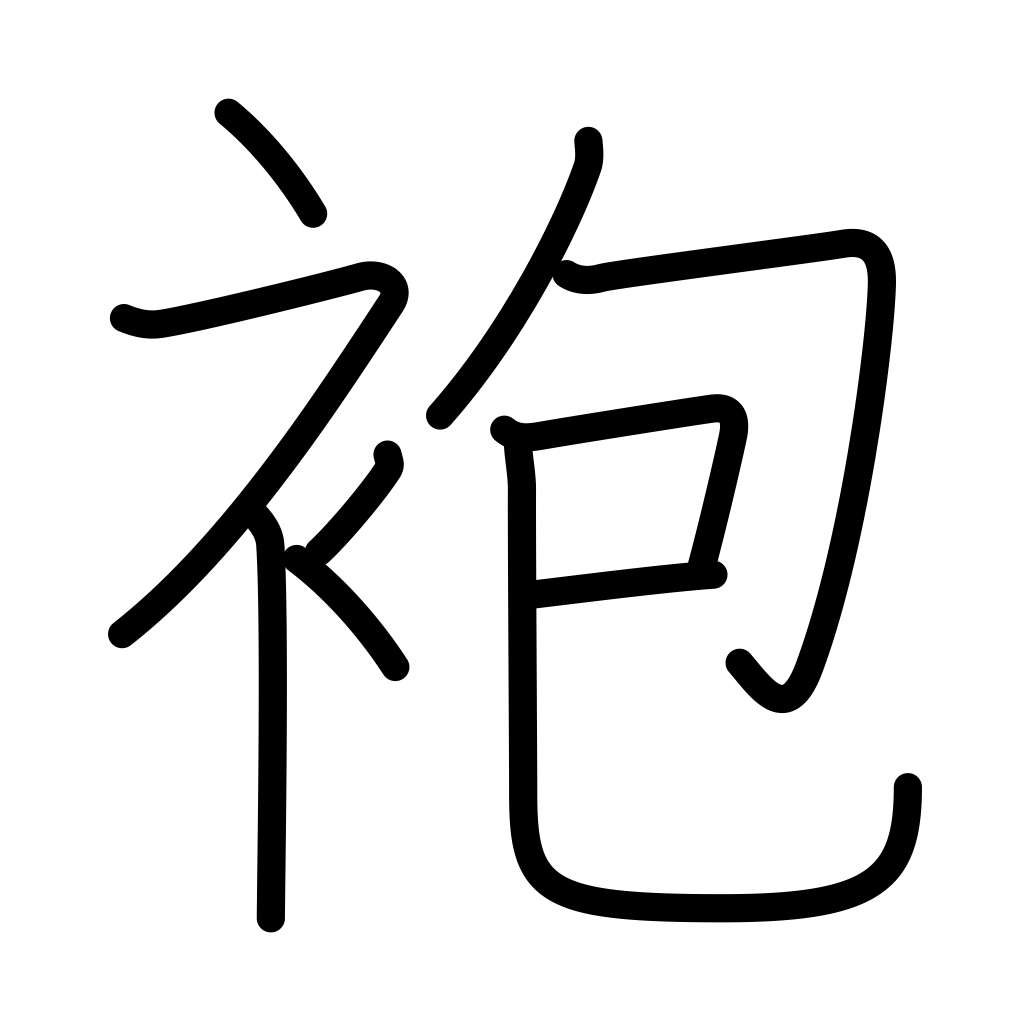
Meaning: coat